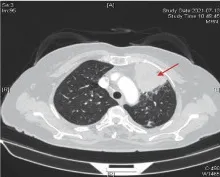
Chest CT scans at different time points. The red arrow indicates primary lesion in the left upper lobe of the lung. (A) Chest CT scan of baseline.
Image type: radiology (ct)